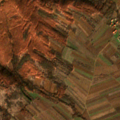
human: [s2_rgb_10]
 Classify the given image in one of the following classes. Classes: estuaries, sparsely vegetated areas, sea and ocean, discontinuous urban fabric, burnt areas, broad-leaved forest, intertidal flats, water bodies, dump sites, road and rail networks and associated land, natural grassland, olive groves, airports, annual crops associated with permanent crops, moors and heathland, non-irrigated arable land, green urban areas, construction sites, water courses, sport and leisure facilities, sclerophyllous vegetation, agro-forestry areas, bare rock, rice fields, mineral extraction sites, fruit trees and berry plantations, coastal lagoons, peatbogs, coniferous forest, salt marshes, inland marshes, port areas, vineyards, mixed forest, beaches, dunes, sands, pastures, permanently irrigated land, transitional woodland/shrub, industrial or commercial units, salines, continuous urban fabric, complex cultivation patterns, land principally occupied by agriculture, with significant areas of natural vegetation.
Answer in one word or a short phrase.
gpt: complex cultivation patterns, land principally occupied by agriculture, with significant areas of natural vegetation, broad-leaved forest